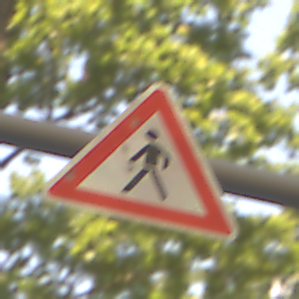
Verkehrszeichen: FussgaengerRechts
Umgebung: Outdoor, Nature
Tageszeit: Midday
Wetter: PartlyCloudy
Licht: Natural
Jahreszeit: NotSpecified
Kontrast: LowContrast